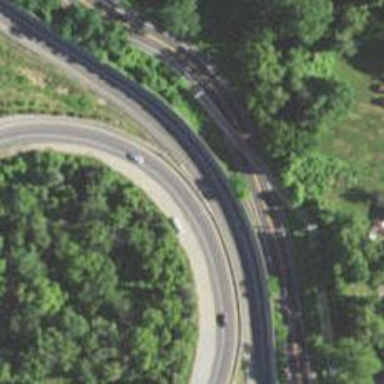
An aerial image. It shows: Asphalt motorway link.